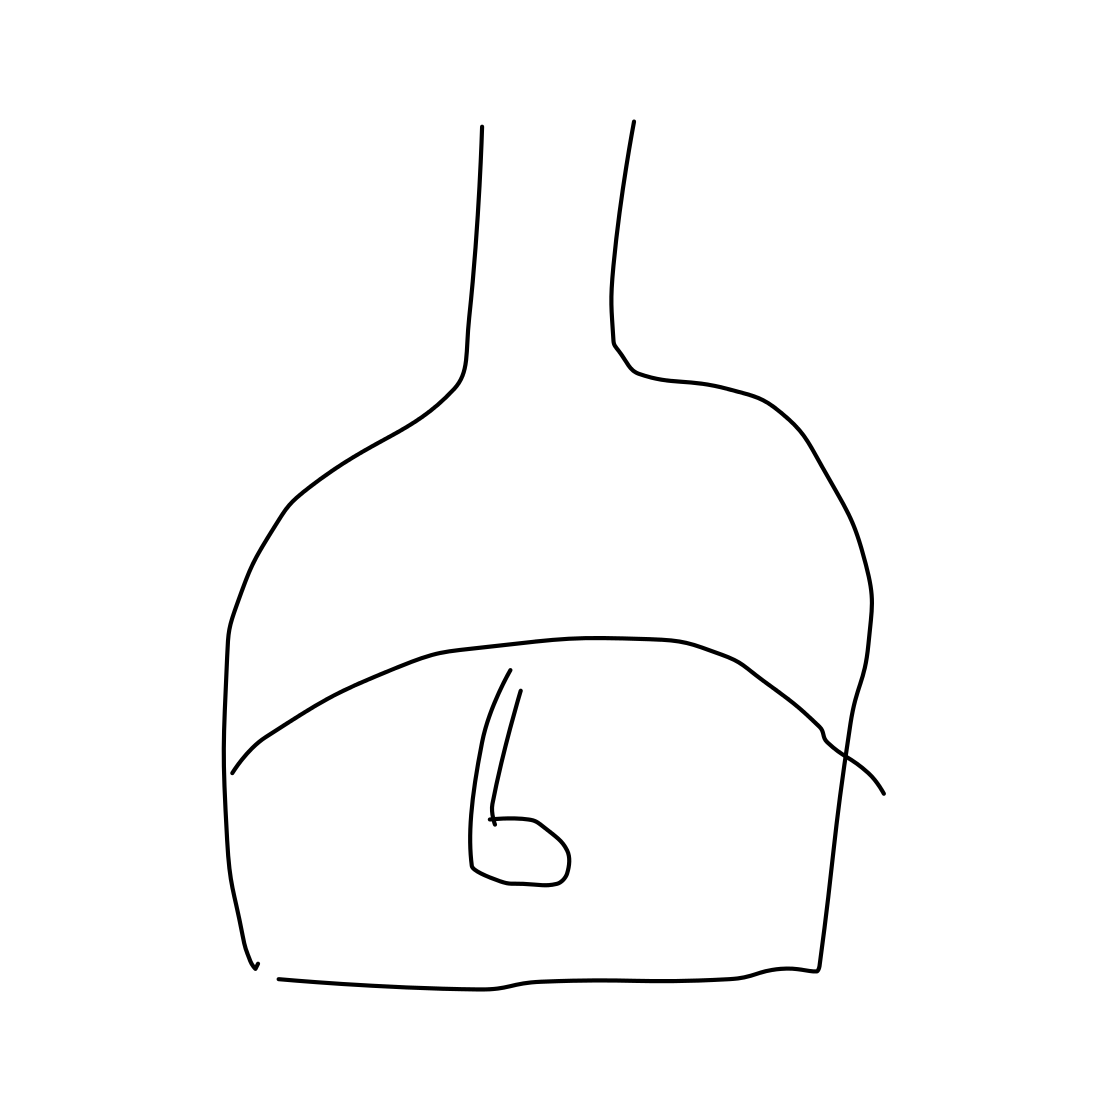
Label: bell